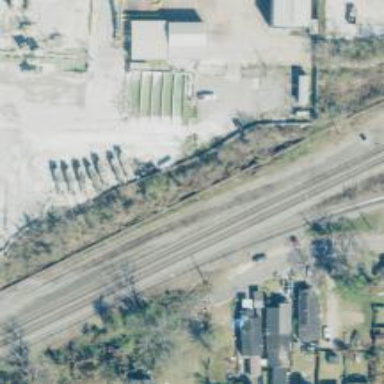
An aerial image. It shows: Abandoned railway siding.